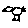
Label: bird